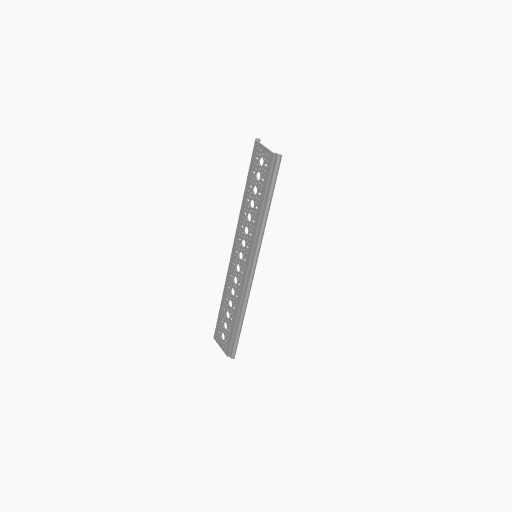
Part: RailChannel15H